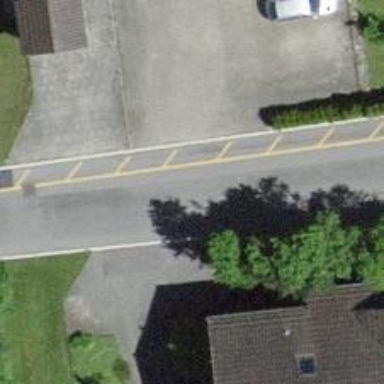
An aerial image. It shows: Asphalt unclassified road with sidewalk on the left.